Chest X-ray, AP view. Patient: 12 years old, sex M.
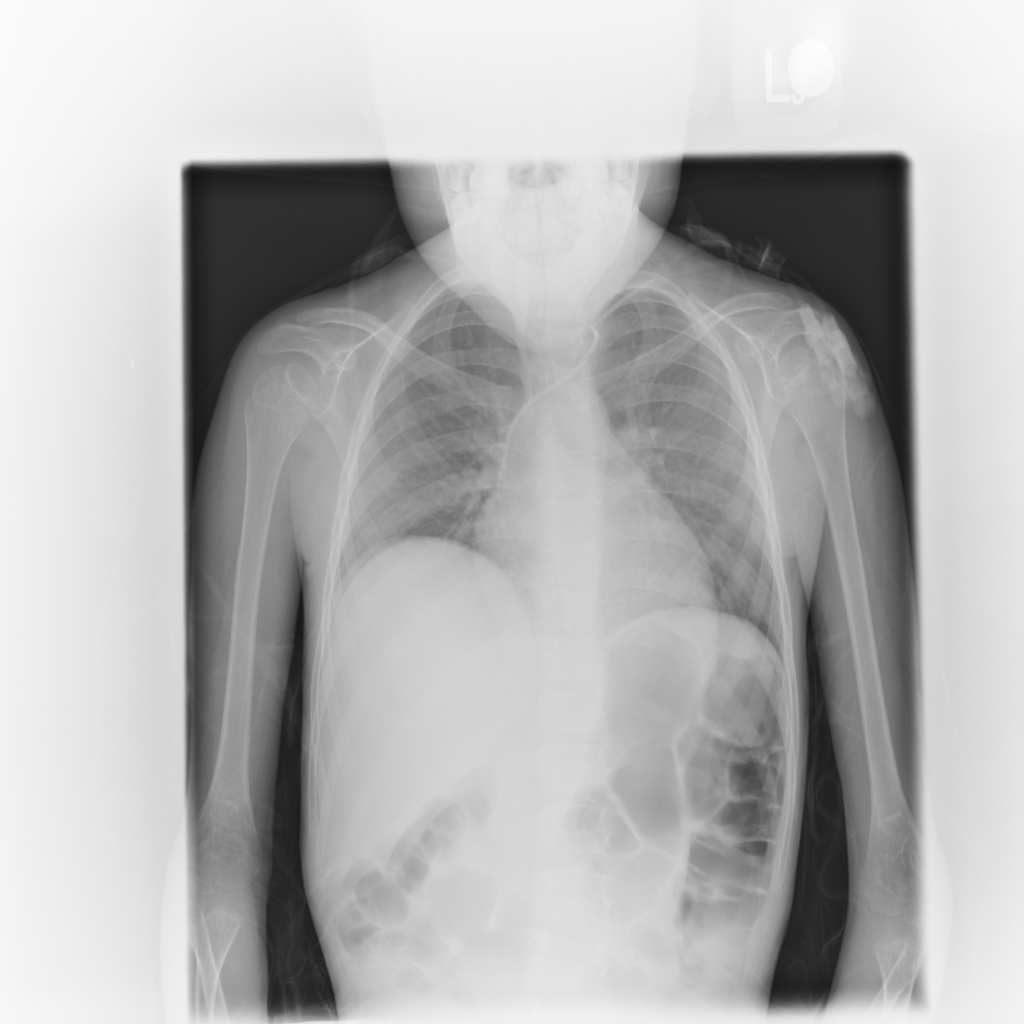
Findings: No Finding